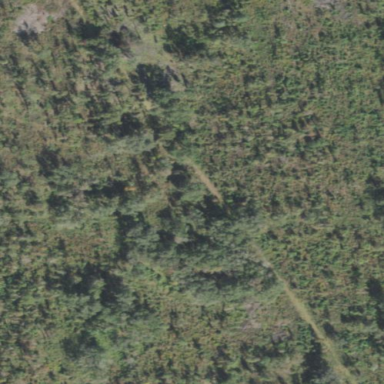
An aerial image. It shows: Mixed leaf woodland.